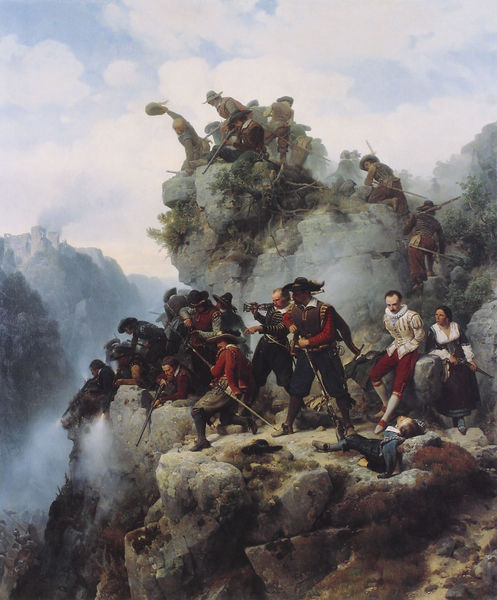
Titel: Schützen einen Engpass verteidigend
Künstler: Carl Friedrich Lessing
Institution: Berlin, Staatliche Museen, Nationalgalerie
Schlagwörter: berg, felsen, gemälde, himmel, kampf, frau, hut, männer, steine, tod, toter, qualm, rauch, sträucher, pflanzen, spanien, gebirge, schlucht, krieg, schlacht, soldaten, burg, waffen, gewehr, hinterhalt, gefallen, pulverdampf, truppen, pistolen, unabhängigkeit, gewhre, andreas hofer, markentenderin